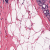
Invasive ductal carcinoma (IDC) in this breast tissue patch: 0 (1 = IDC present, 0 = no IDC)